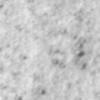
Label: no_change